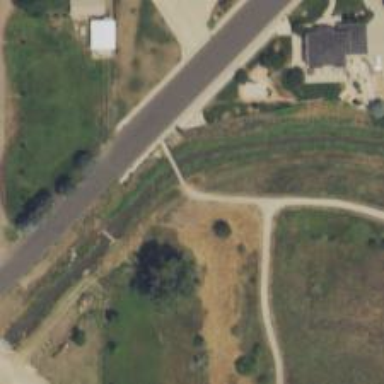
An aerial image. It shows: Path leading to bridge.